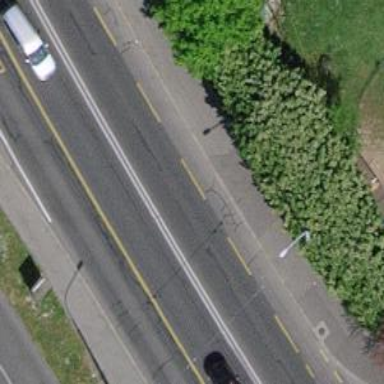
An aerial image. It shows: Secondary road with asphalt surface. It has trolley wires and lane designated for buses on the left. There is also shared busway on the left for cyclists.